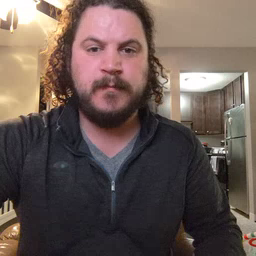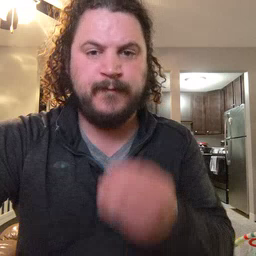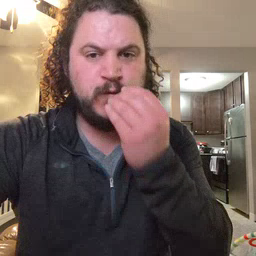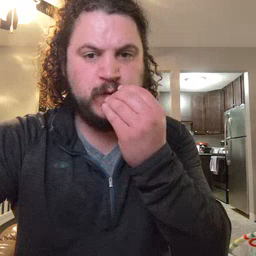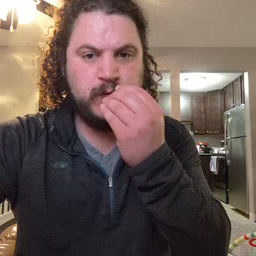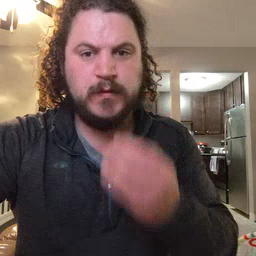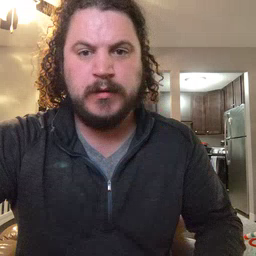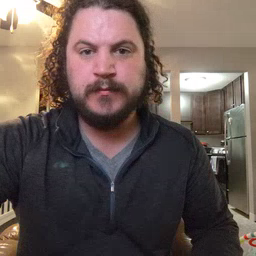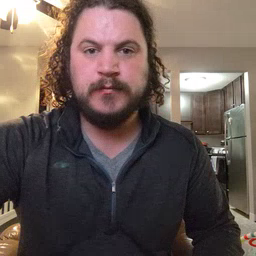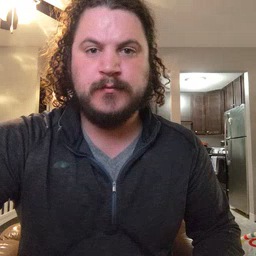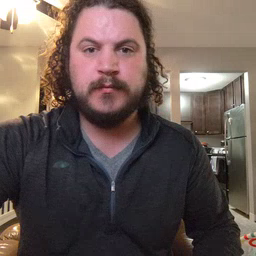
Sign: food